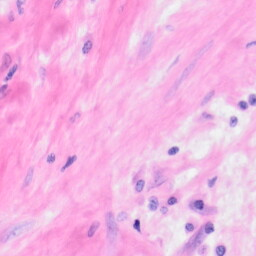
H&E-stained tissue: Kidney